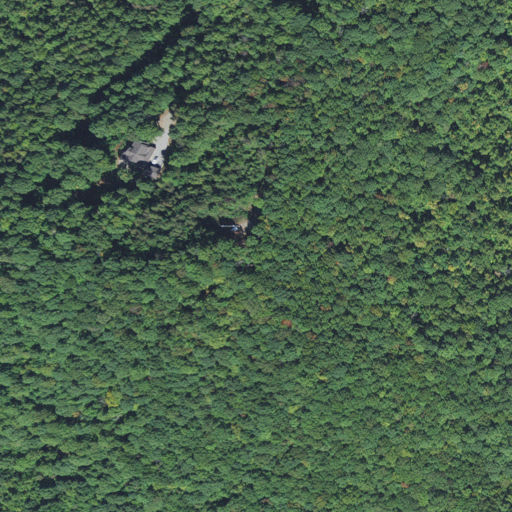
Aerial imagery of mountain in North Carolina named Buck Knob containing deciduous forest and open development